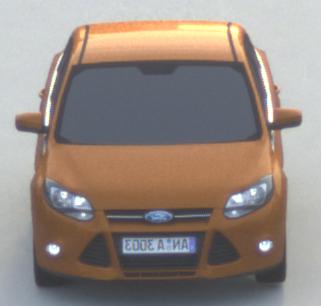
Make: Ford
Model: Focus 1.6 Ti-VCT
Detailed model: Focus (III)
Model produced from: 2011/09
Model produced until: 2014/09
Doors: 5
Color: orange
Road condition: dry road
Daytime: sunrise or sunset
Contrast: low contrast